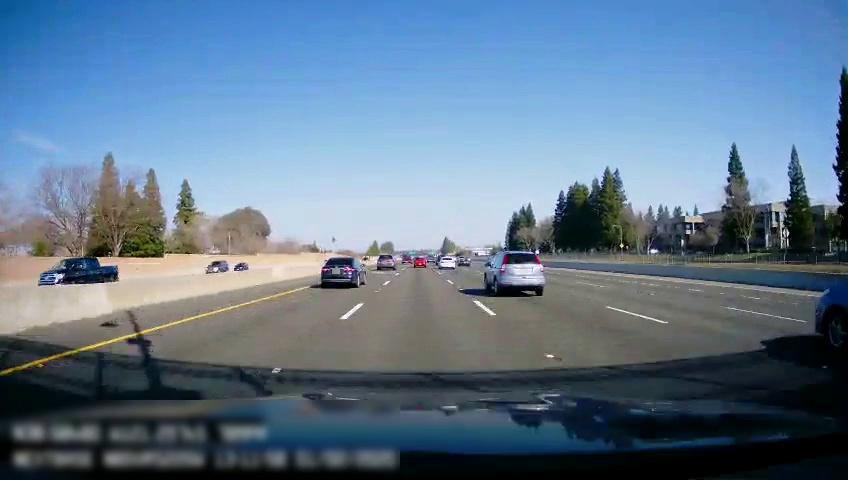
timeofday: Day
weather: Sunny
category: Vehicles | Truck
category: Vehicles | SUV
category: Vehicles | Car
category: Drivable Space
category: Vehicles | Van
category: Vehicles | SUV
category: Vehicles | Car
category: Vehicles | SUV
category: Vehicles | SUV
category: Vehicles | Car
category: Vehicles | SUV
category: Vehicles | Car
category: Vehicles | Car
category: Lanes | Alternate Lane
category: Lanes | Alternate Lane
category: Lanes | Alternate Lane
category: Lanes | Alternate Lane
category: Lanes | Current Lane
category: Lanes | Current Lane
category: Lanes | Alternate Lane